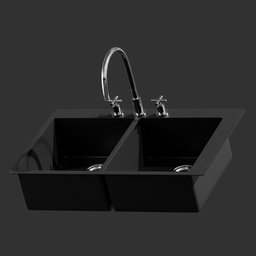
Label: appliances